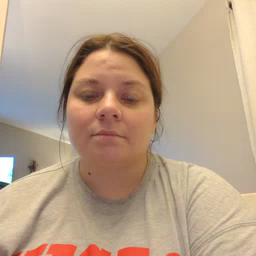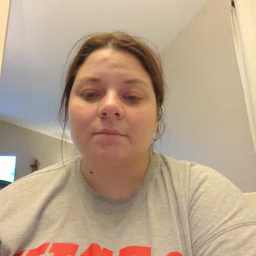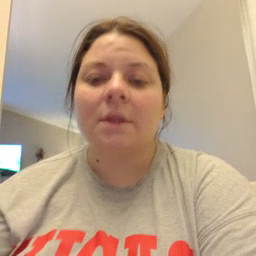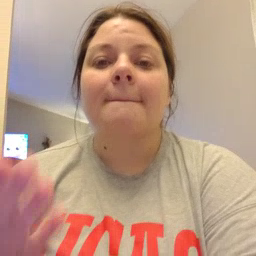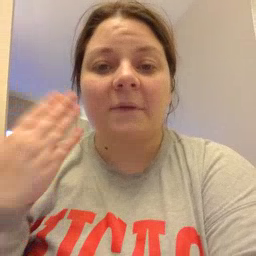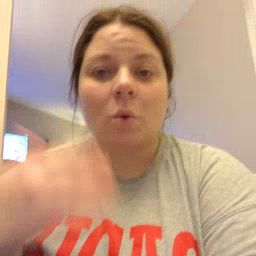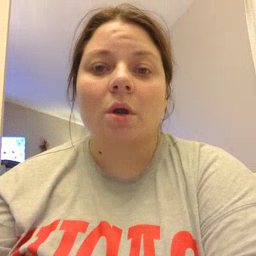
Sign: before